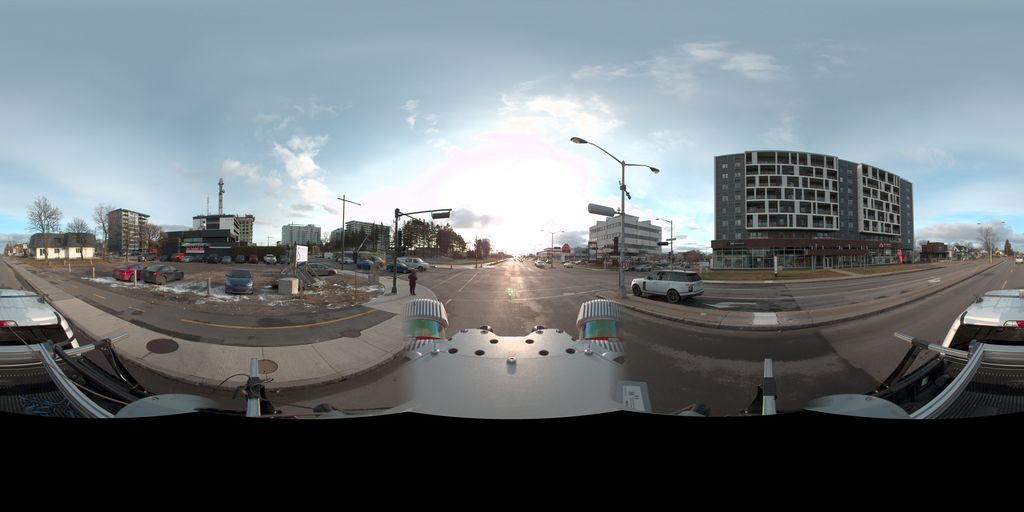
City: quebec_city